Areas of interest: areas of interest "Commercial service"
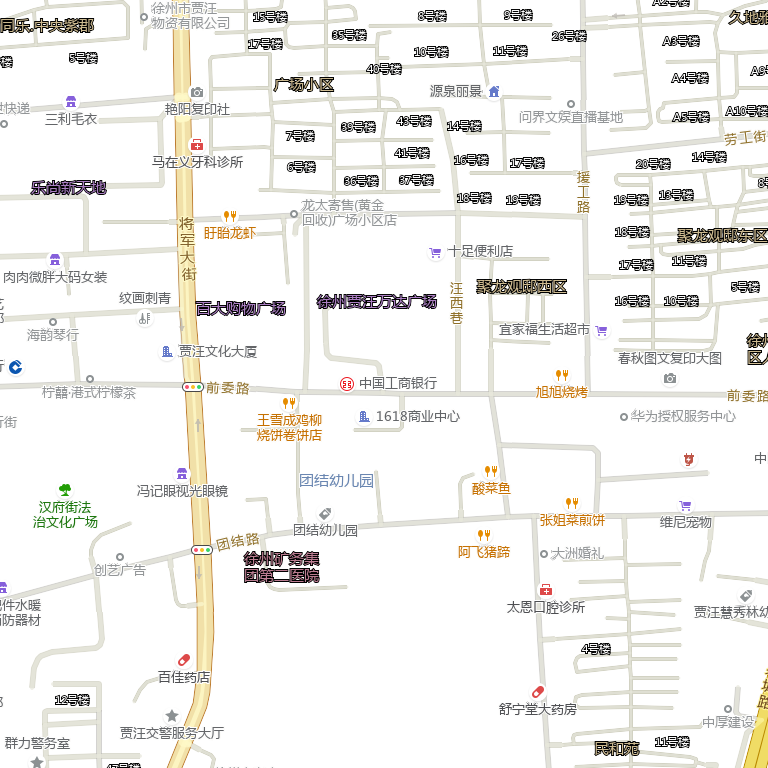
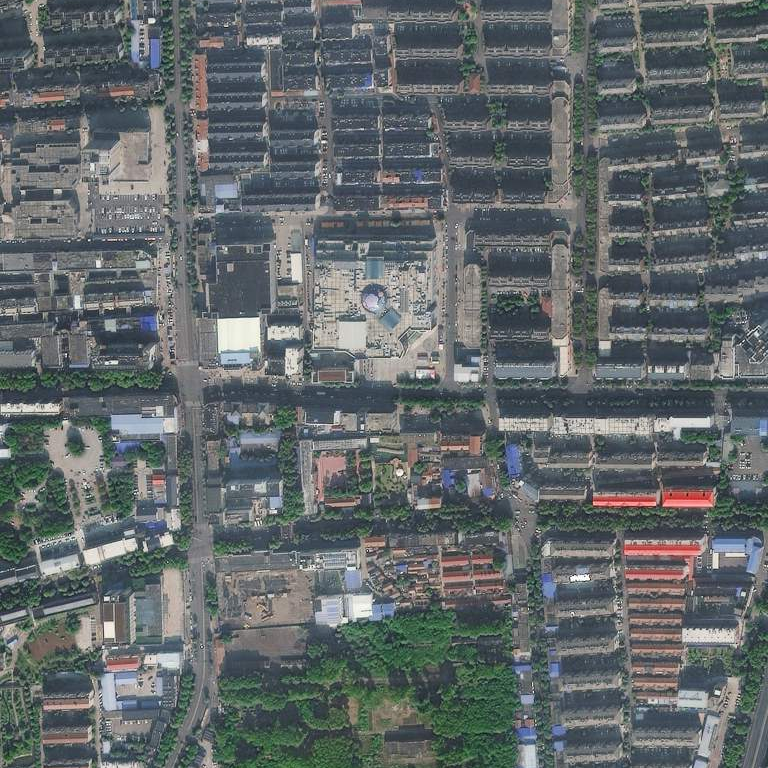